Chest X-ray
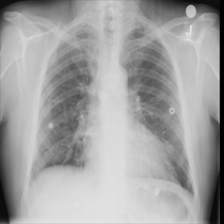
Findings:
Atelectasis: negative
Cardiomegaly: negative
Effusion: negative
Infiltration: negative
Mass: negative
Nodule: negative
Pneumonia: negative
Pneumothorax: negative
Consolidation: negative
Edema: negative
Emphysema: negative
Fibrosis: negative
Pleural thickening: negative
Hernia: negative